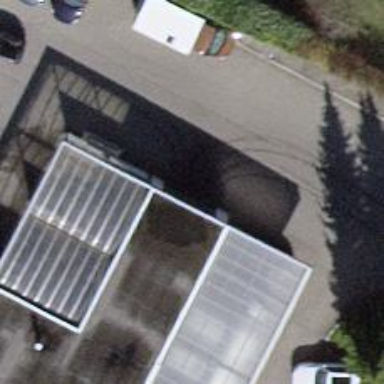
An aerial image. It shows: Driveway with asphalt surface. It serves as building passage tunnel.